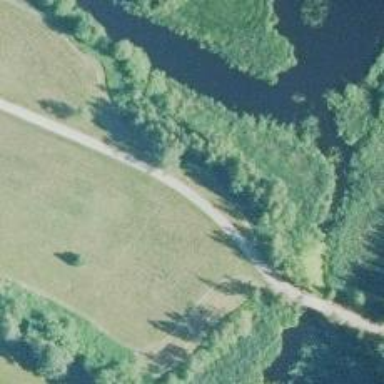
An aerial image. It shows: Cycleway.